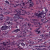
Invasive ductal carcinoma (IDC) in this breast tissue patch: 1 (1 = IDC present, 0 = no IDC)